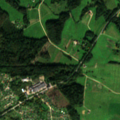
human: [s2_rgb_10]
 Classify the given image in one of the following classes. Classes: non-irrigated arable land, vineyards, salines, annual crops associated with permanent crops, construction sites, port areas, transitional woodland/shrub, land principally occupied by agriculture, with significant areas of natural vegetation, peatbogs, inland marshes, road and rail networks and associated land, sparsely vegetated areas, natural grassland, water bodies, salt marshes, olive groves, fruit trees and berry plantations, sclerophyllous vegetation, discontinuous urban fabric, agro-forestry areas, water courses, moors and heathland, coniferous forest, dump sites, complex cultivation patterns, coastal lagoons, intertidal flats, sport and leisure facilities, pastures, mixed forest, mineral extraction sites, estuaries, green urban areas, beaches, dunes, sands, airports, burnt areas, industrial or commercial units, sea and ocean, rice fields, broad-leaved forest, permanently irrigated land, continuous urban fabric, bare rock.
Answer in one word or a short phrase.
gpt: non-irrigated arable land, pastures, complex cultivation patterns, land principally occupied by agriculture, with significant areas of natural vegetation, mixed forest